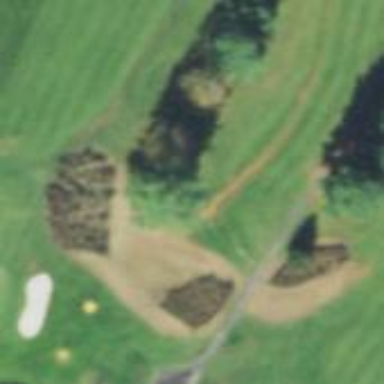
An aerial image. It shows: Rough area in golf course.